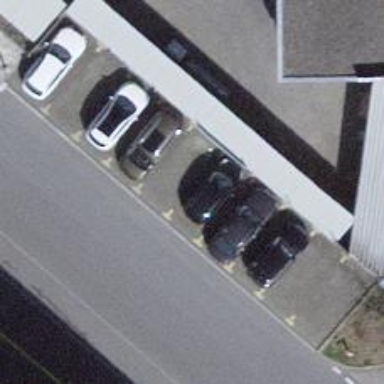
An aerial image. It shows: Parking available on the street side.